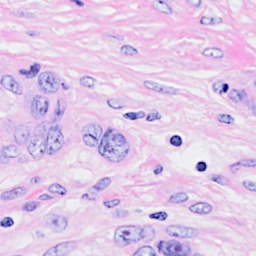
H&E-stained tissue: Breast